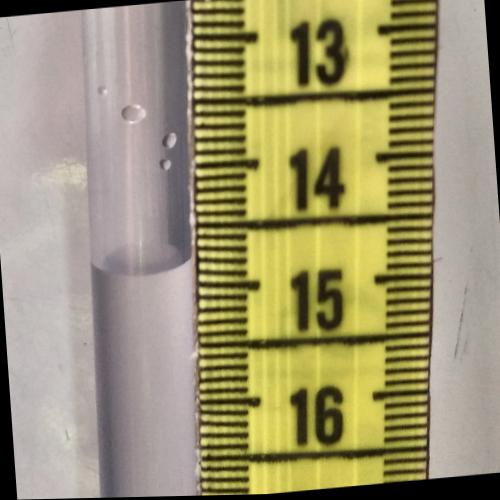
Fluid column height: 14.8 cm